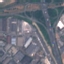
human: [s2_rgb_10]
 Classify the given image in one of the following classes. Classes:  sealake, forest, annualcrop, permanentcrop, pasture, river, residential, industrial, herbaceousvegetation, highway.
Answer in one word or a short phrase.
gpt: Highway